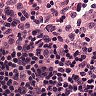
Metastatic tissue present: no